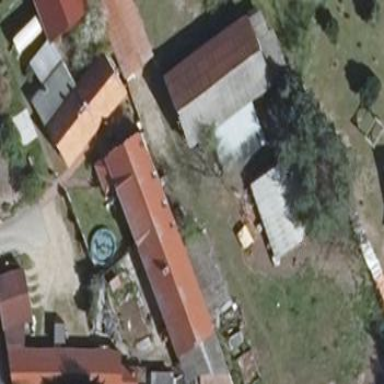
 where the roof is oriented along the structure."